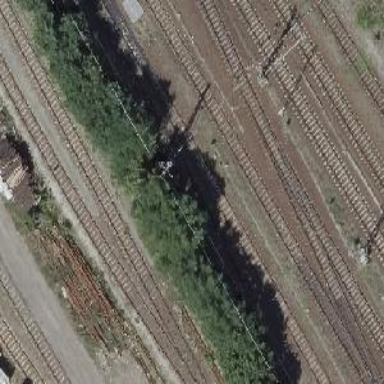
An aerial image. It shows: Railway signal.